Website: walmart
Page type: billing-address
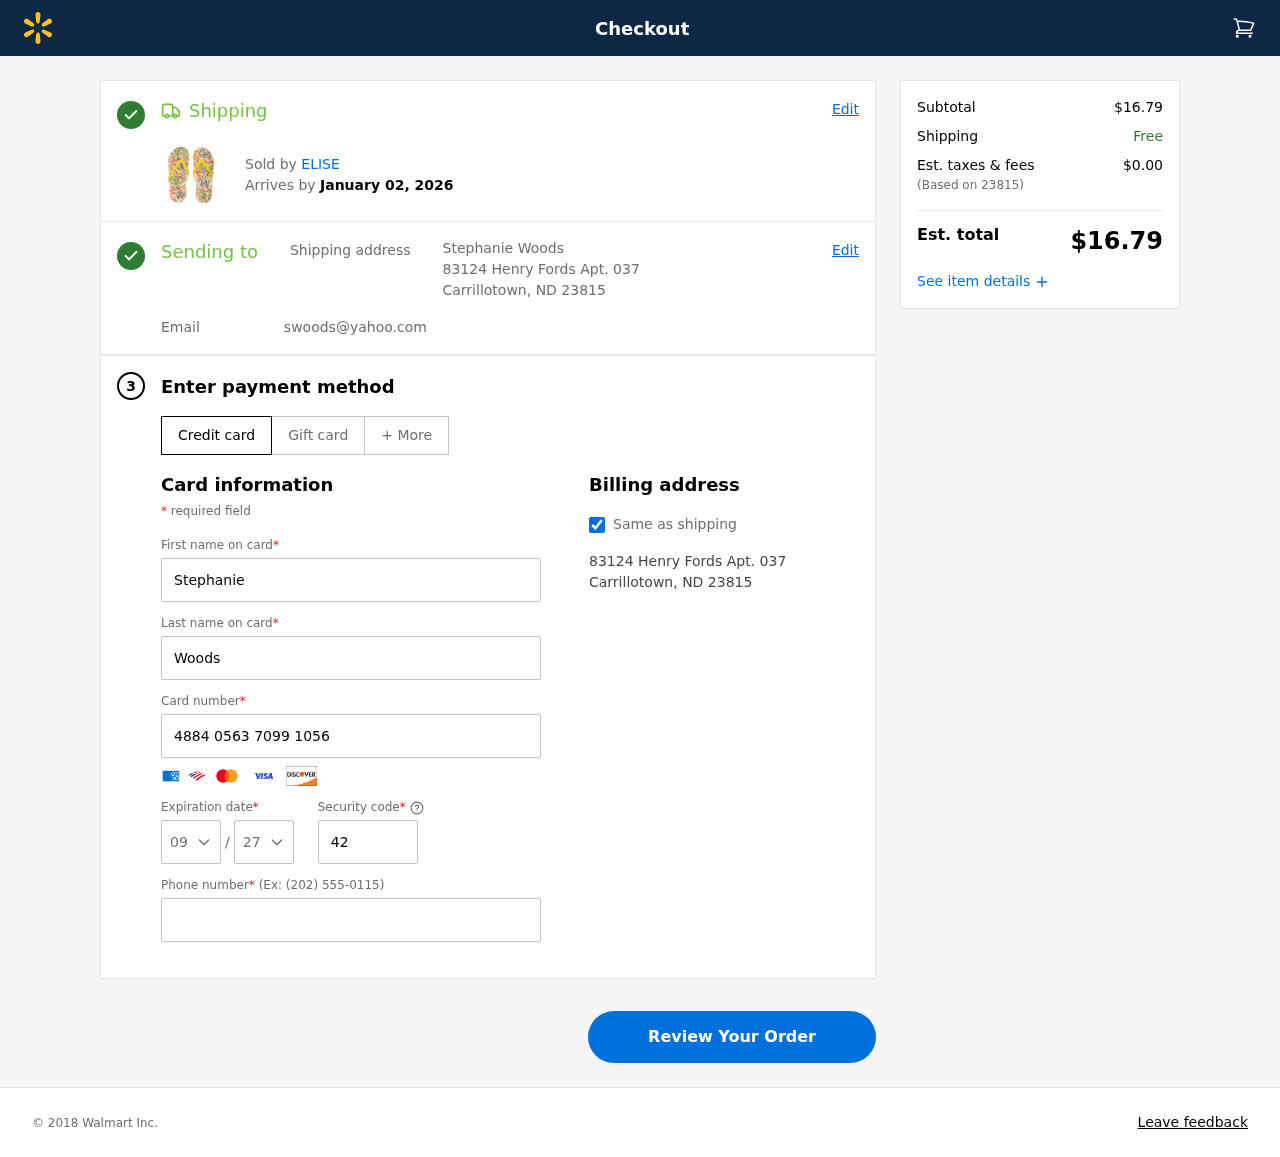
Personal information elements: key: PII_CARD_CVV
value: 427
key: PII_CARD_EXPIRY_MONTH
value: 09
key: PII_CARD_EXPIRY_YEAR
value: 27
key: PII_CARD_NUMBER
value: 4884 0563 7099 1056
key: PII_CITY_STATE_ZIP
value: Carrillotown, ND 23815
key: PII_EMAIL
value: swoods@yahoo.com
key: PII_FIRSTNAME
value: Stephanie
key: PII_FULLNAME
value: Stephanie Woods
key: PII_LASTNAME
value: Woods
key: PII_PHONE
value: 2753626885
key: PII_POSTCODE
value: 23815
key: PII_STREET
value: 83124 Henry Fords Apt. 037
Product elements: key: PRODUCT1_BRAND
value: ELISE
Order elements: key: ORDER_DELIVERY_DATE
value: January 02, 2026
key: ORDER_SUBTOTAL
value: $16.79
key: ORDER_TAX
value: $0.00
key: ORDER_TOTAL
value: $16.79